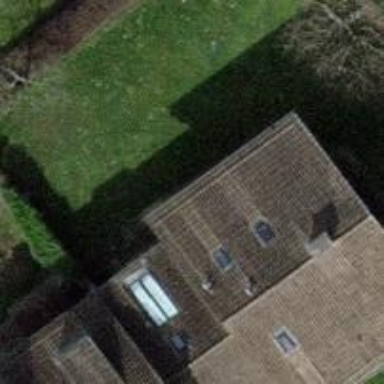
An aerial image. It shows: Terrace building.